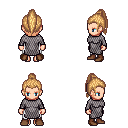
a pixel art fantasy rpg character, female body template, human, light skin, chain mail, white pants, light blonde long topknot hairstyle, brown shoes, four views (front, back, left, right), 2x2 character sprite sheet, small pixel art, hard edges, no anti-aliasing